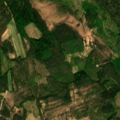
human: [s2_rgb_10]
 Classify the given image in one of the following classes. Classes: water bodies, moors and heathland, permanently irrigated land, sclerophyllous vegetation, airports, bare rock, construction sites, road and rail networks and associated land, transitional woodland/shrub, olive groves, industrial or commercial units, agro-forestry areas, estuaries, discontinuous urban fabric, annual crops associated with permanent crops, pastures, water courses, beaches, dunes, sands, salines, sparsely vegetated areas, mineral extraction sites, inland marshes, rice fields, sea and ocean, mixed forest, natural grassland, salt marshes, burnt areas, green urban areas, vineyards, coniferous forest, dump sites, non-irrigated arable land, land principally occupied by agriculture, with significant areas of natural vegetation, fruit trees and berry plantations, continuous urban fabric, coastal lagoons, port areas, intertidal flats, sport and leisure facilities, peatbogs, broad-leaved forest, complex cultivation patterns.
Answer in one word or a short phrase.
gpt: coniferous forest, mixed forest